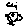
Label: bird